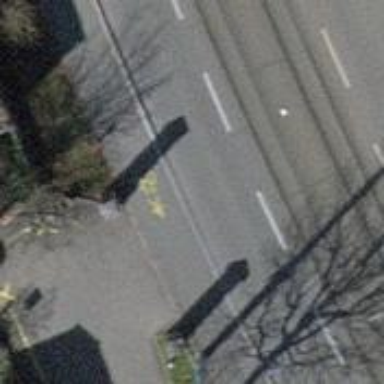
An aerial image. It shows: Unmarked crossing with traffic calming table on the road.